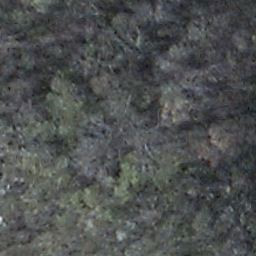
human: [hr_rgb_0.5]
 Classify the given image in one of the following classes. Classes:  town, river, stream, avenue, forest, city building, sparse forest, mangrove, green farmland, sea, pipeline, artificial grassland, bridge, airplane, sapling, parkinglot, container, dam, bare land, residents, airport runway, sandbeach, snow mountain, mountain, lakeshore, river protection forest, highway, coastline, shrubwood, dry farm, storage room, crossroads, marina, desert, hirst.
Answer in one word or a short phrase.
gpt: shrubwood